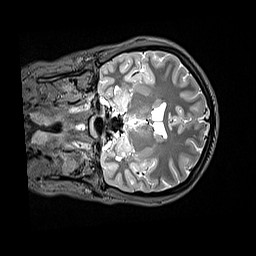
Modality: T2w
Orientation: coronal
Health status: healthy
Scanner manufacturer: siemens
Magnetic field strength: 3 T
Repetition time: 4.8 s
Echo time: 0.458 s